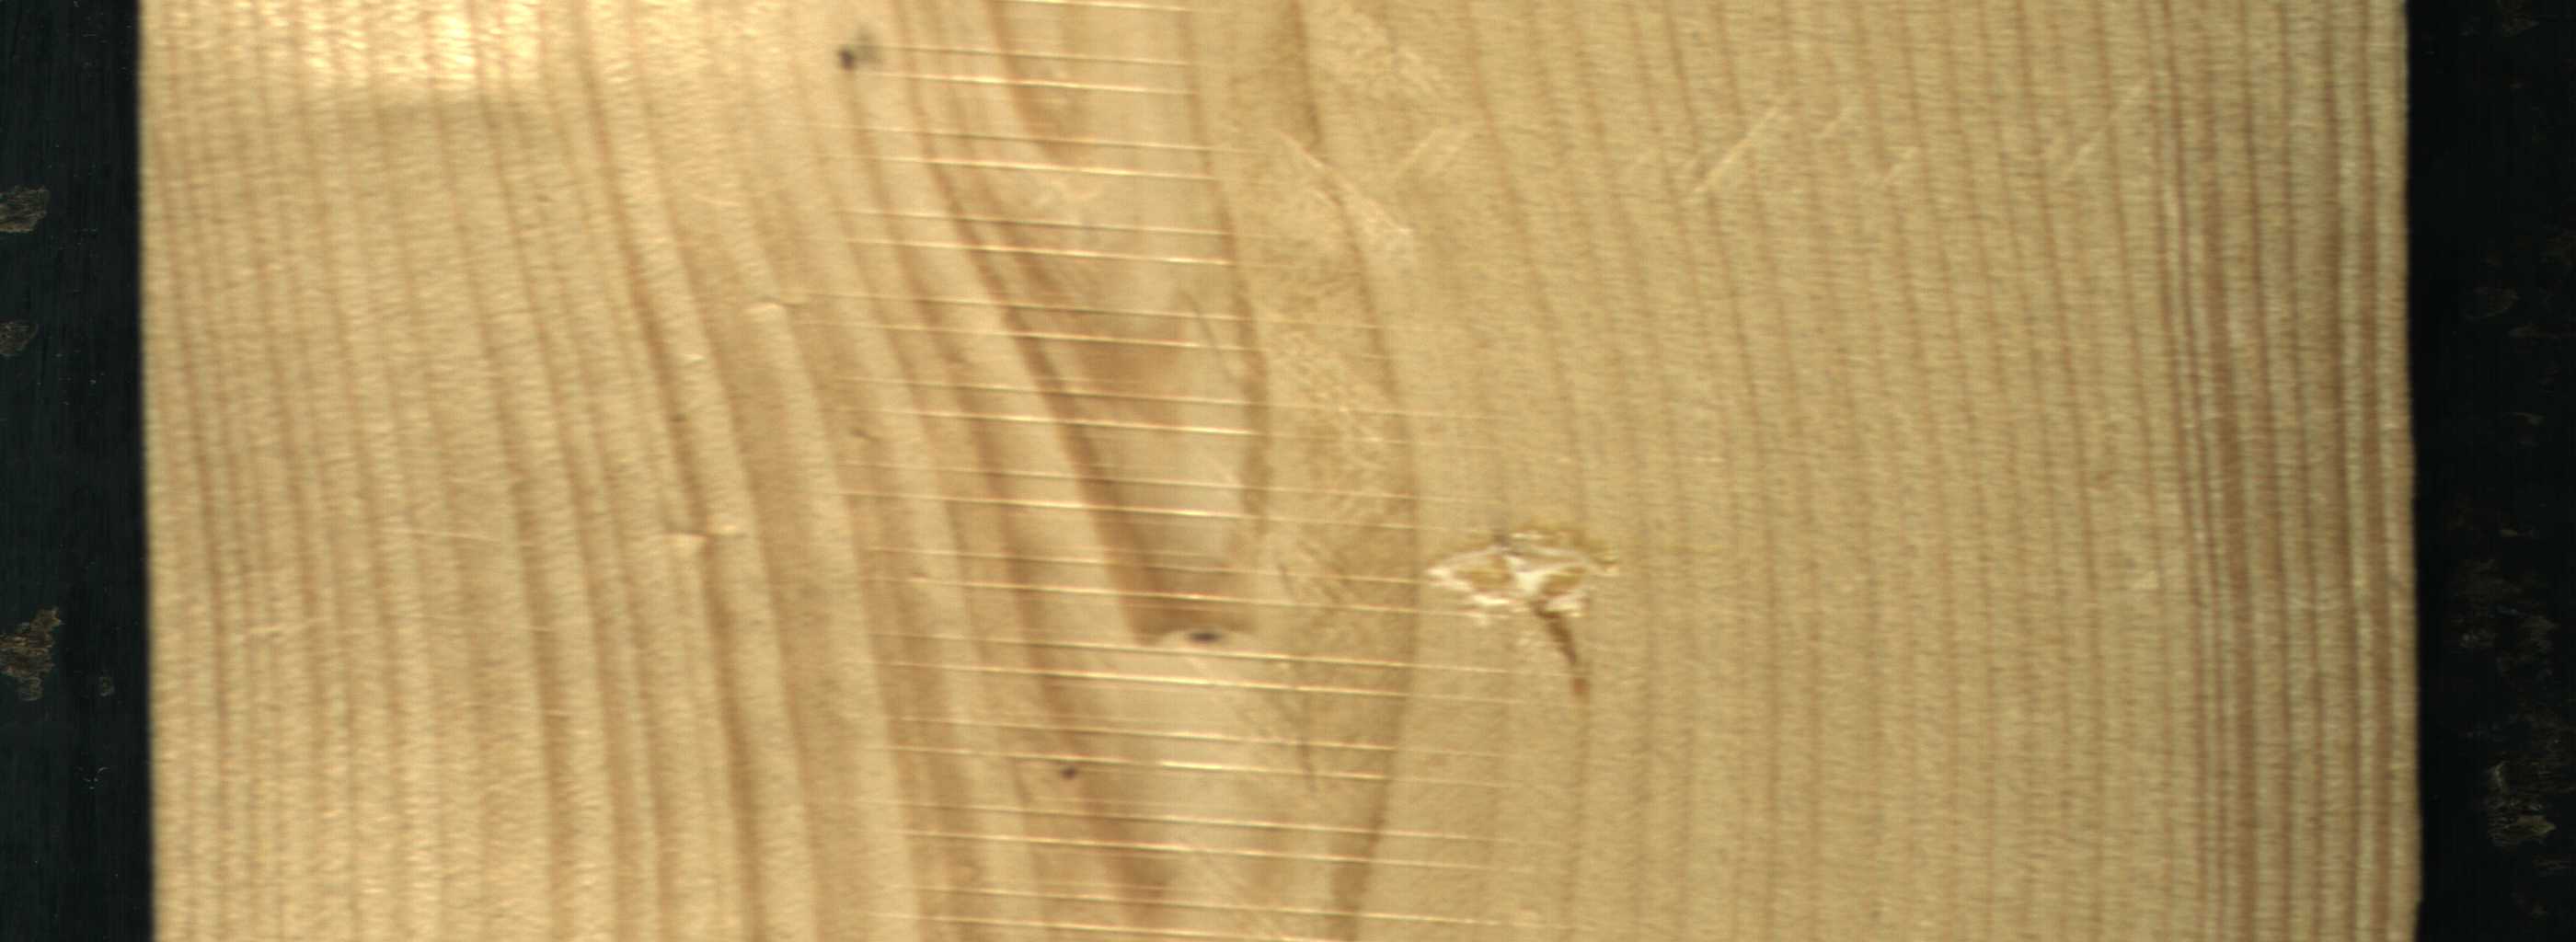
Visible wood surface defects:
resin